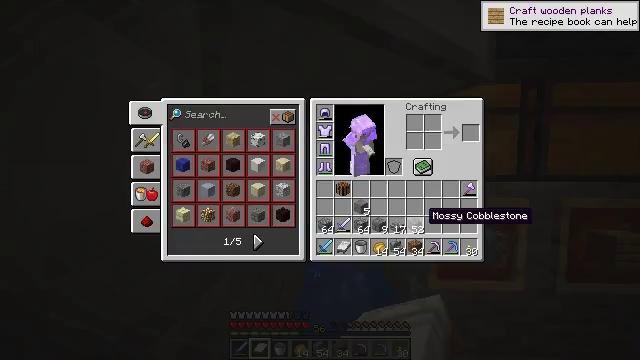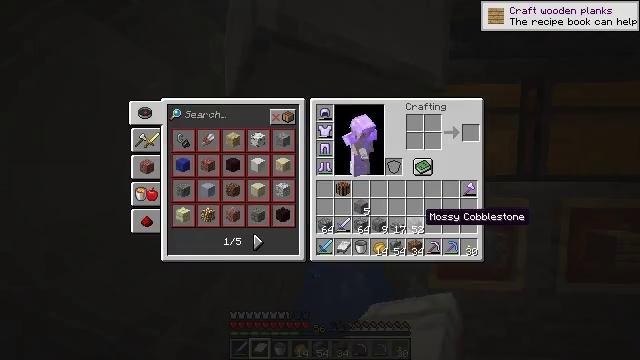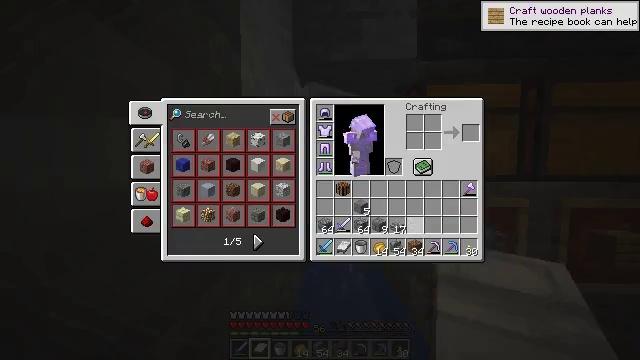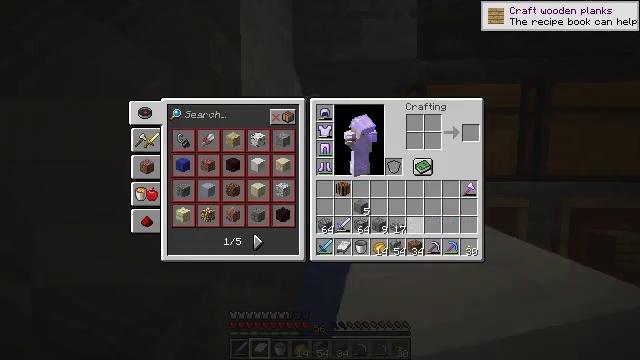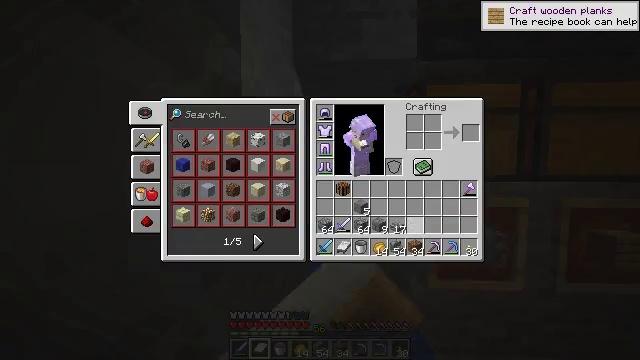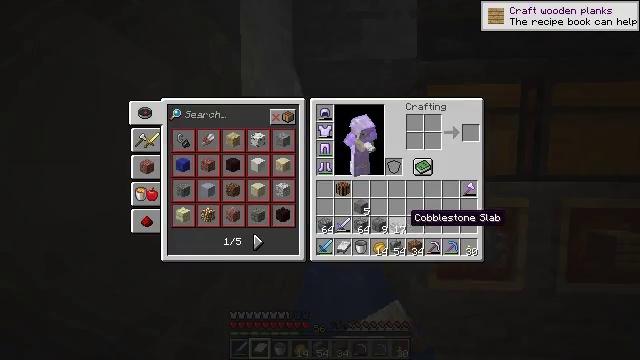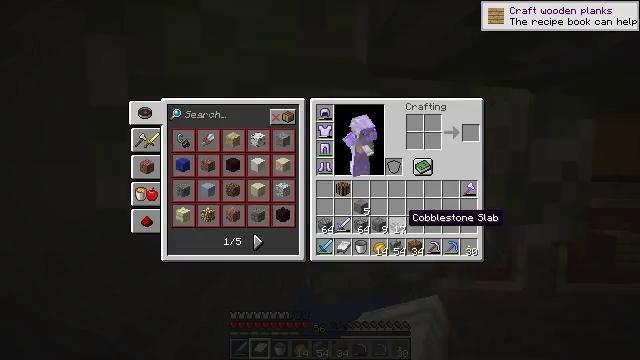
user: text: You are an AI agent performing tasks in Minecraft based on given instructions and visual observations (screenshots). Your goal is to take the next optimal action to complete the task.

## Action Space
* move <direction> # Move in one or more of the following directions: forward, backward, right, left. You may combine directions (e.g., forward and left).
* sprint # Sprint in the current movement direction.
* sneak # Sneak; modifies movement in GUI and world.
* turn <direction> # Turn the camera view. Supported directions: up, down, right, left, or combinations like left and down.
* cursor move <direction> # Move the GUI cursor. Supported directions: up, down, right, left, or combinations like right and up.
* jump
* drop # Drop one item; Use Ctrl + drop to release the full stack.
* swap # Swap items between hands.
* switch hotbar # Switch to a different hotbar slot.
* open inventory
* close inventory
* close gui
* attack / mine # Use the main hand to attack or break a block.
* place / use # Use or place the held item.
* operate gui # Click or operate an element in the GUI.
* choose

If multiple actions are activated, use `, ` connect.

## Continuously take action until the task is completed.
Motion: motion action
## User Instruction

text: Drop a mossy cobblestone.
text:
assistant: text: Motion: sprint, open gui
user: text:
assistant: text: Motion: sprint, drop
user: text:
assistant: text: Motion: sprint, drop
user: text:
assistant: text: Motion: sprint
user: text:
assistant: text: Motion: sprint
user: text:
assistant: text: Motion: sprint
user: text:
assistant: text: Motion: sprint